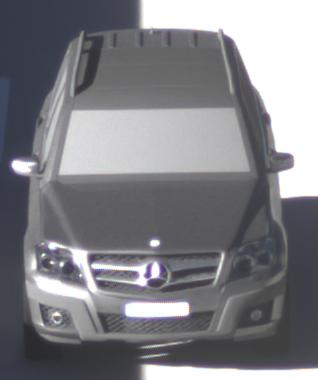
Make: Mercedes-Benz
Model: GLK 280
Detailed model: GLK-Class (204)
Model produced from: 2008/10
Model produced until: 2009/04
Doors: 5
Color: gray
Road condition: dry road
Daytime: morning or afternoon
Contrast: high contrast